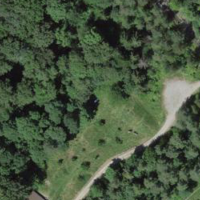
EUNIS habitat code: 41
Species observed at this site:
Cornus sanguinea